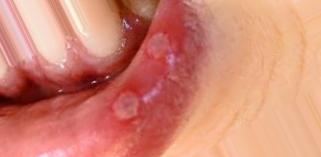
Condition: Mouth Ulcer